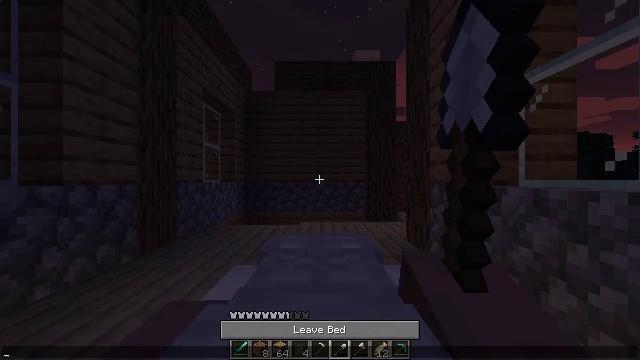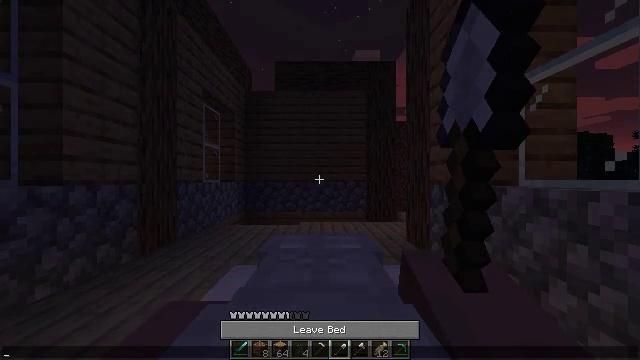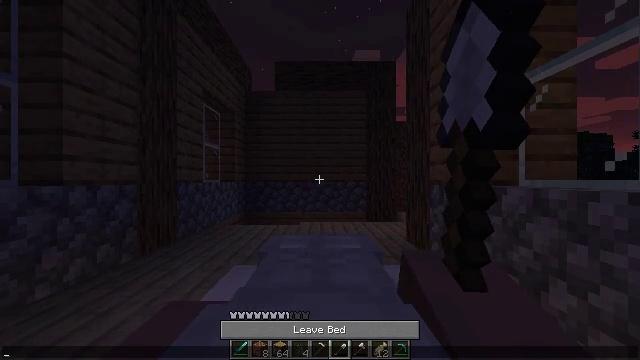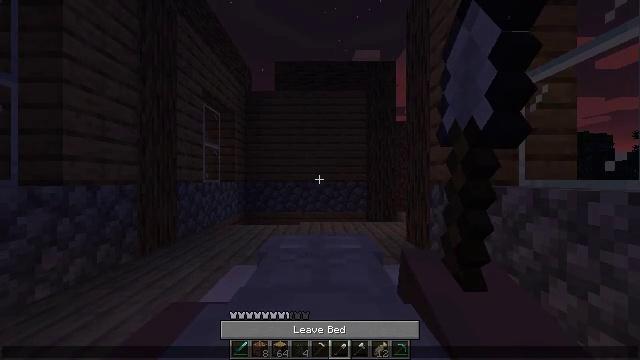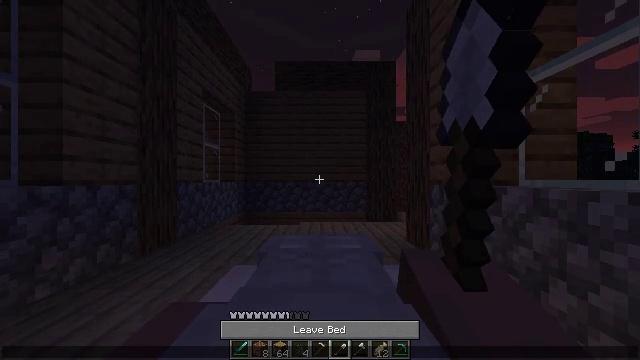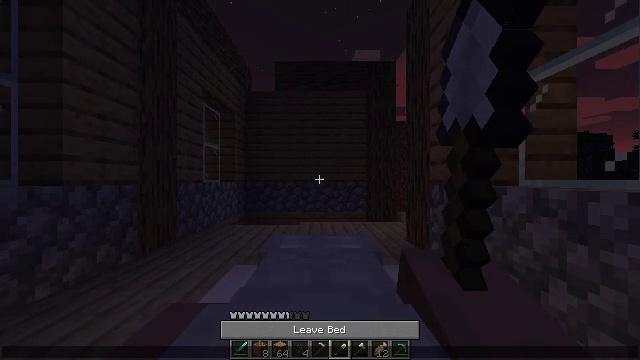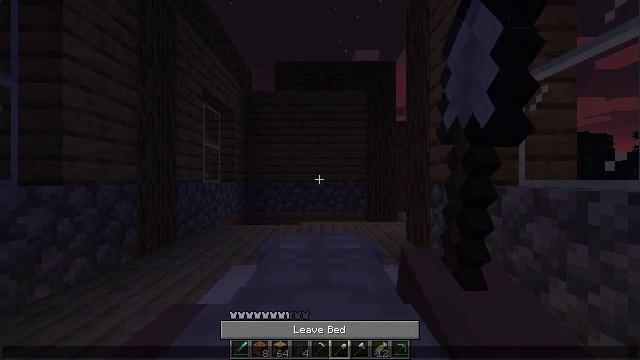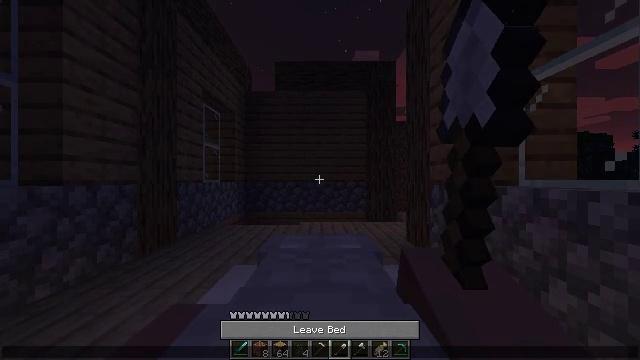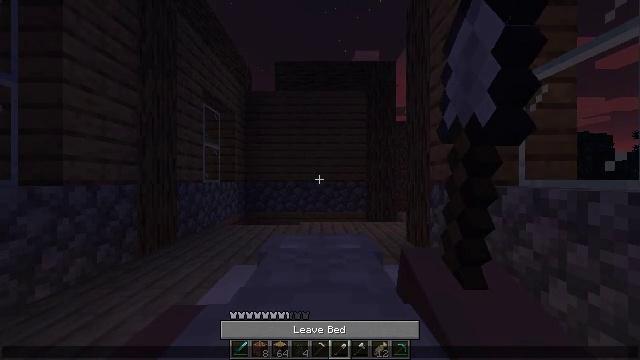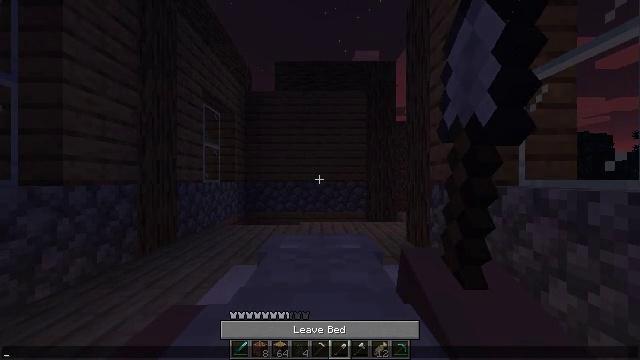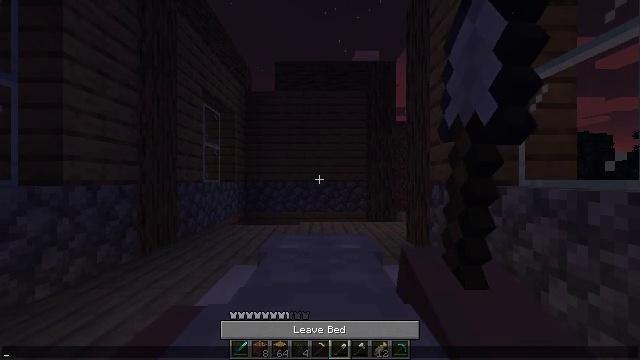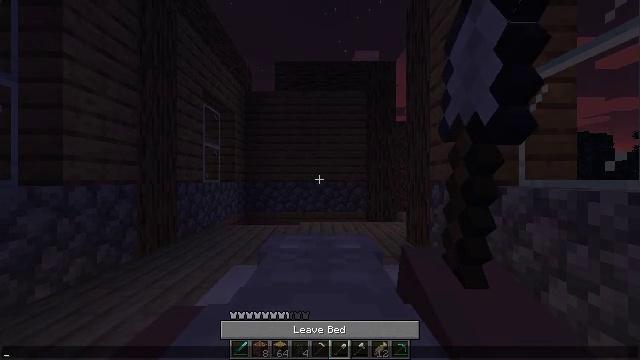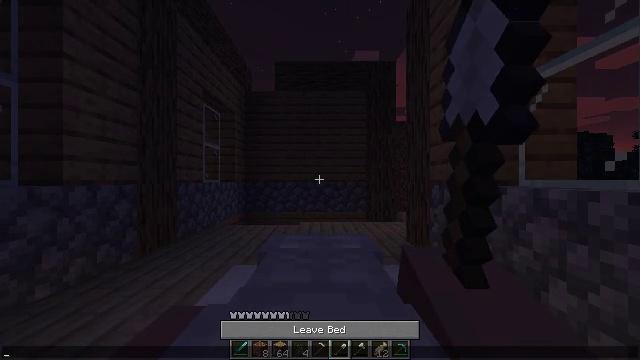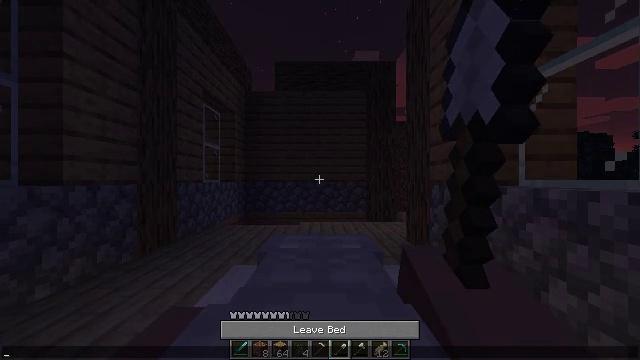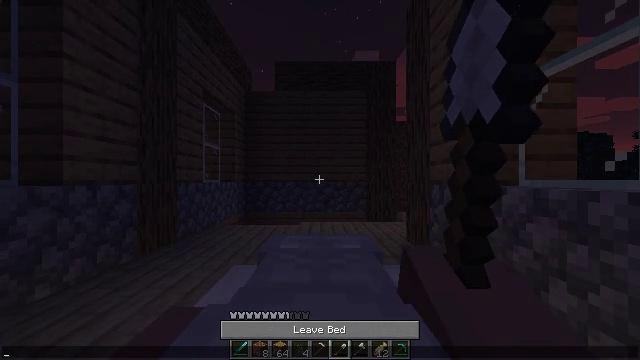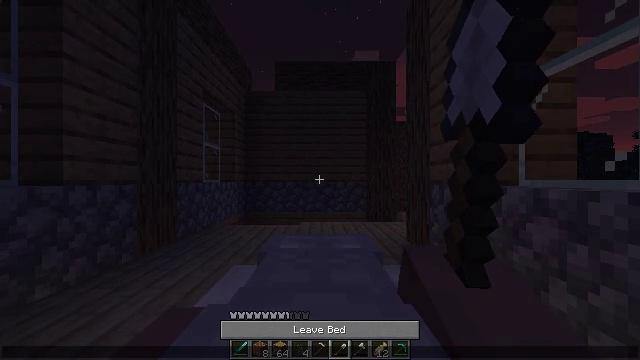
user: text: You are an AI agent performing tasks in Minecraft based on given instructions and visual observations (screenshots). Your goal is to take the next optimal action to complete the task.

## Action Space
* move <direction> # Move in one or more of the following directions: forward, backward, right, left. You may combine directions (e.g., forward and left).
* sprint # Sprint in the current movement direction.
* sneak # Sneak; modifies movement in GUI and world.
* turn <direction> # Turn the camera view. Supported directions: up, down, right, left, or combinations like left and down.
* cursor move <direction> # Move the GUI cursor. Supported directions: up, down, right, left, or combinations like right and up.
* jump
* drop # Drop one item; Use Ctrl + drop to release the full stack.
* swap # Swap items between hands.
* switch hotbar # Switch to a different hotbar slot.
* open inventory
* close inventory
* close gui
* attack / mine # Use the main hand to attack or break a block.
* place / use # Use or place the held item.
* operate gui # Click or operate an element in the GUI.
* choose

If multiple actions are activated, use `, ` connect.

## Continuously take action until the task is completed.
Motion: motion action
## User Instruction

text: Break the birch sapling to collect it.
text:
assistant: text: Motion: no_op
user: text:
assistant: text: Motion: no_op
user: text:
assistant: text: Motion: no_op
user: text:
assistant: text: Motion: no_op
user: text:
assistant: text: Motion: no_op
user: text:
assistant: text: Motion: no_op
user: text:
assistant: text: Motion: no_op
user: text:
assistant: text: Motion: no_op
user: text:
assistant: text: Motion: no_op
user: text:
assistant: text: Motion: no_op
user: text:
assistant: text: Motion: no_op
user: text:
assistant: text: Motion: no_op
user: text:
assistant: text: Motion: no_op
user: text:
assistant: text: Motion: no_op
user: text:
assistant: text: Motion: no_op
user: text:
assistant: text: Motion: no_op
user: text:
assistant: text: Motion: no_op
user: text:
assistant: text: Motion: no_op
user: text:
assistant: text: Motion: no_op
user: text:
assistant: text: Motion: no_op
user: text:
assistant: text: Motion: no_op
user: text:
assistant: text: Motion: no_op
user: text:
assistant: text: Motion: no_op
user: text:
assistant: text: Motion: no_op
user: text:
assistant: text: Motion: no_op
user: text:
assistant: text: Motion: no_op
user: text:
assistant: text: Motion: cursor move left and down
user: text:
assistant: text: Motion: cursor move left and down
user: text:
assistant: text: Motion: cursor move left and down
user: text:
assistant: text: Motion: cursor move down